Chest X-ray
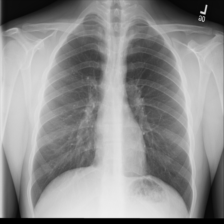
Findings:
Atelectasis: negative
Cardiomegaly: negative
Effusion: negative
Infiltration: negative
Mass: negative
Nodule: negative
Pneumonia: negative
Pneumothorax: negative
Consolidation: negative
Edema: negative
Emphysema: negative
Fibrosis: negative
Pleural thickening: negative
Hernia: negative